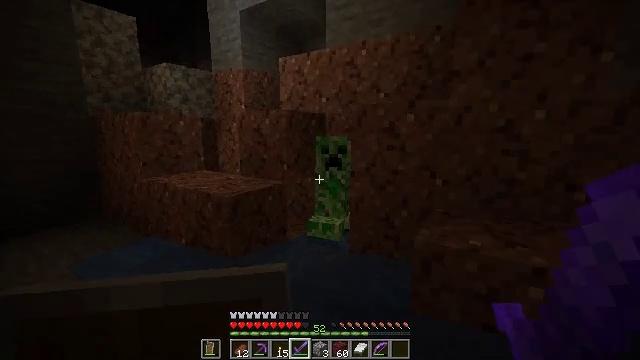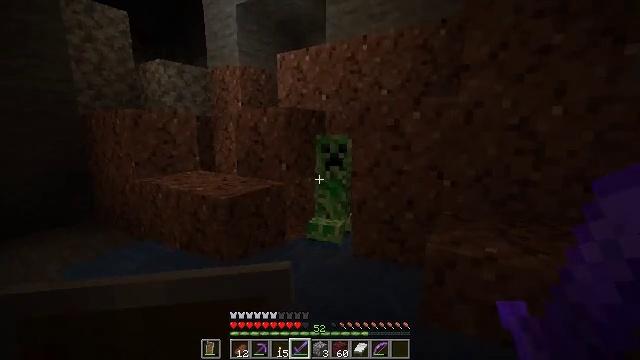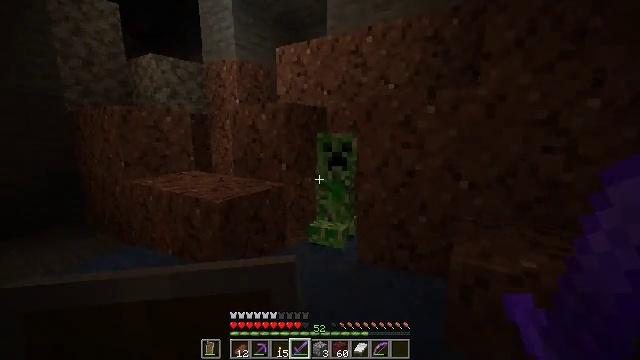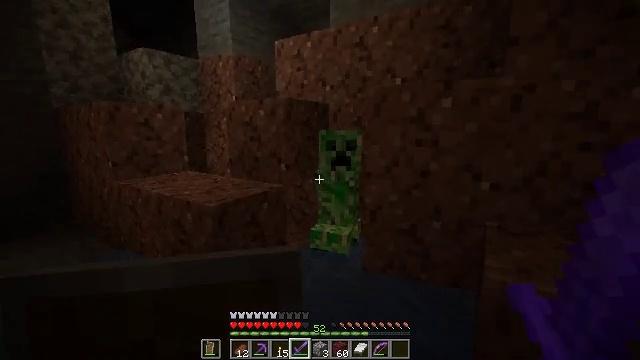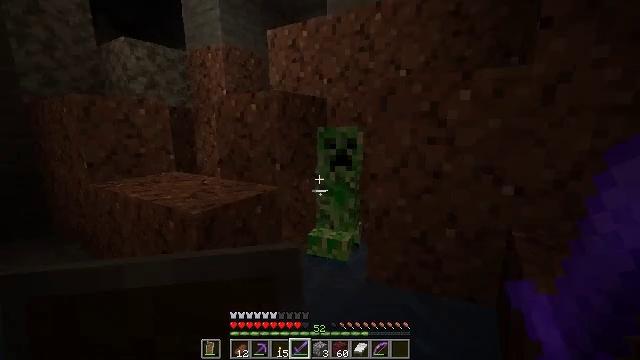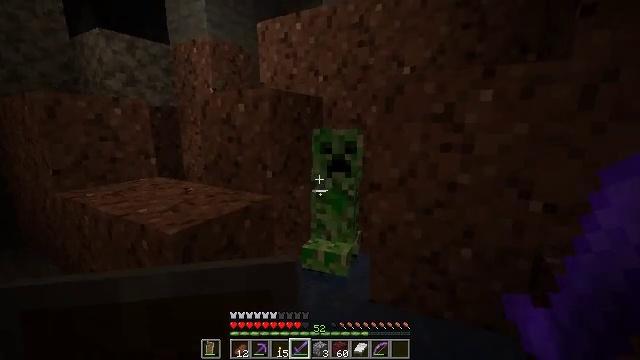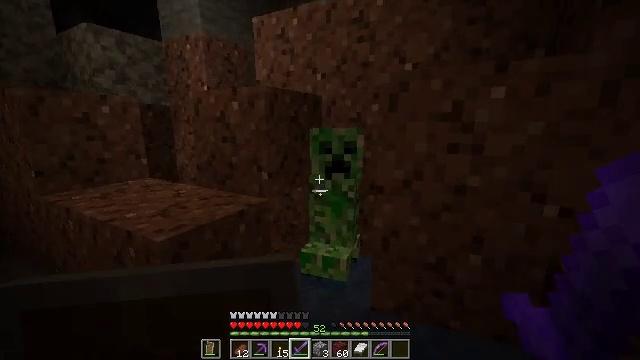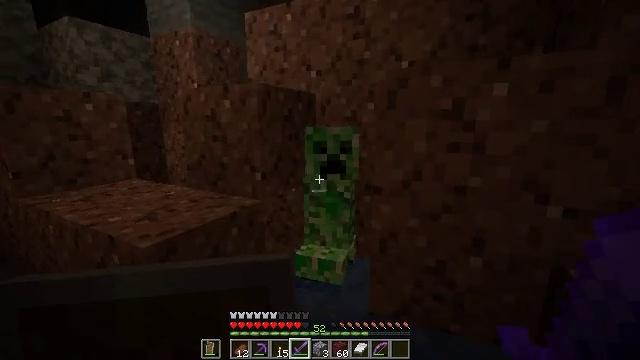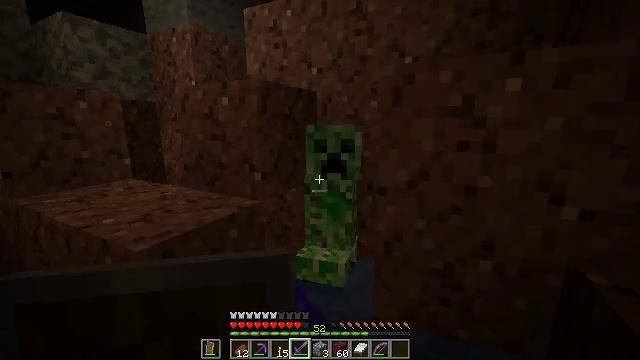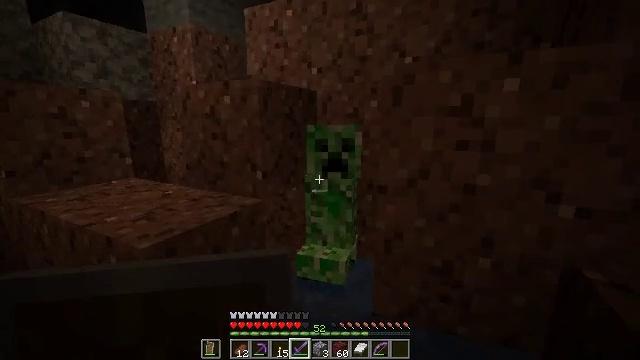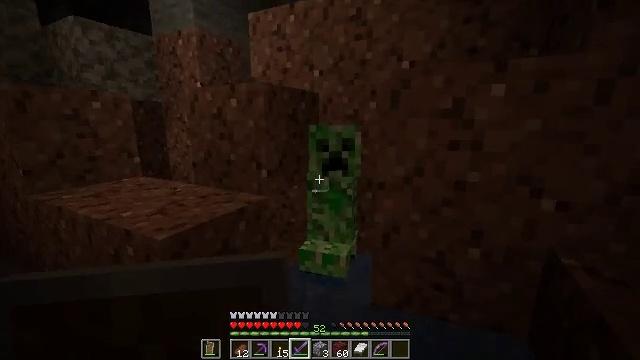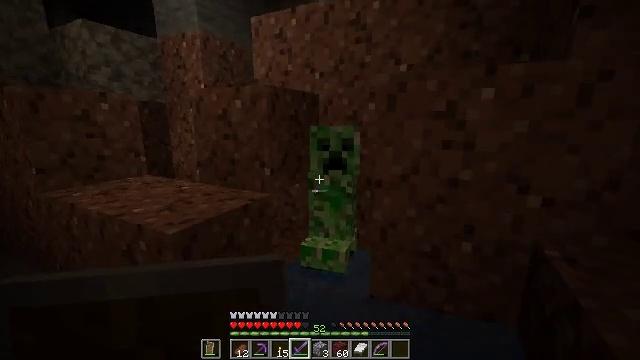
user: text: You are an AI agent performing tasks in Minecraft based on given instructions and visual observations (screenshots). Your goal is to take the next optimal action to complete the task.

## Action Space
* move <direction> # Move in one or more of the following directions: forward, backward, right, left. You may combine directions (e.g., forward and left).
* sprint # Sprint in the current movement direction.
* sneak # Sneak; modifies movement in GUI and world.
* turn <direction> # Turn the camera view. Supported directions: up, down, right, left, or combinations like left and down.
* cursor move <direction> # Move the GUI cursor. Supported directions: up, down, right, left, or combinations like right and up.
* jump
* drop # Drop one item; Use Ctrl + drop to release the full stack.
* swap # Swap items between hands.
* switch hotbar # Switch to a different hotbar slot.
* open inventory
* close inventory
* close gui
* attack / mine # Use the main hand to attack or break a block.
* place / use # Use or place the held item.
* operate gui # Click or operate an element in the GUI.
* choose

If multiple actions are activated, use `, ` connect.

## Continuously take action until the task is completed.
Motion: motion action
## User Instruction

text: Combat the creeper.
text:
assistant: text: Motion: move forward
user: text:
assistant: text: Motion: move forward
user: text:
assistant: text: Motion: move forward
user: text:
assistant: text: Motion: move forward, turn right
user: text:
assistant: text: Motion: move forward, turn right
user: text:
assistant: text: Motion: no_op
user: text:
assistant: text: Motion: turn right, attack / mine
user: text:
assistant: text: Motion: attack / mine
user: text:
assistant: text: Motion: move back, attack / mine
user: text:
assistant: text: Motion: move back, attack / mine
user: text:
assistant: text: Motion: move back, attack / mine
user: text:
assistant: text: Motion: no_op